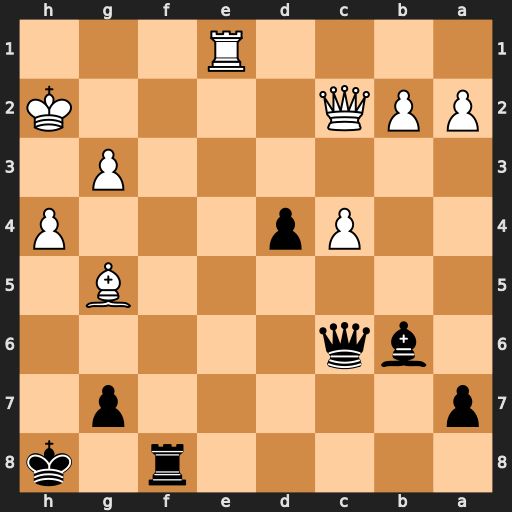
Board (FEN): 5r1k/p5p1/1bq5/6B1/2Pp3P/6P1/PPQ4K/4R3
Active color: b
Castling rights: -
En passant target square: -
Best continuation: d3 Qxd3 Rf2+ Kh3 Qc8+